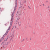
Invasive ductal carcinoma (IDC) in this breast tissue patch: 0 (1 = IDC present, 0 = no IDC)